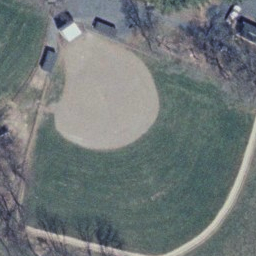
Label: baseball diamond